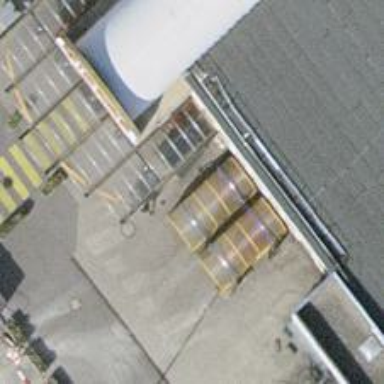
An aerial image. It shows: Trolley bay.